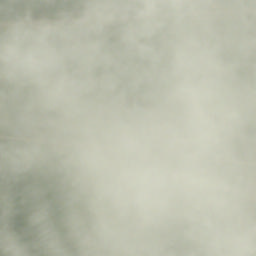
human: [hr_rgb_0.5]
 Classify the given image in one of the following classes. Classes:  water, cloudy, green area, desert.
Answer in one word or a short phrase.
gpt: cloudy